Aerial crown-view tile of a tropical tree (Barro Colorado Island, Panama), acquired 20250124:
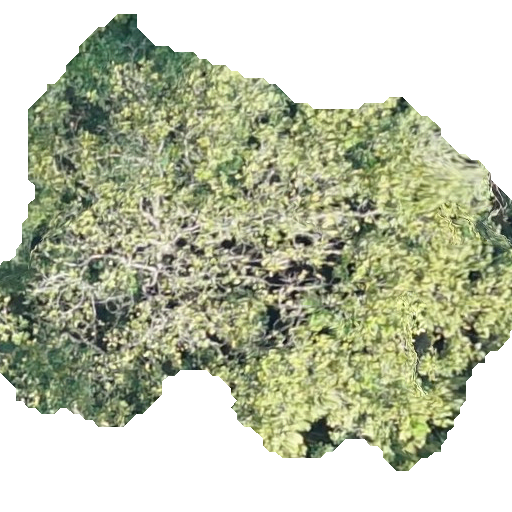
Species: Anacardium excelsum
GBIF accepted scientific name: Anacardium excelsum
Crown area: 255.782 m²